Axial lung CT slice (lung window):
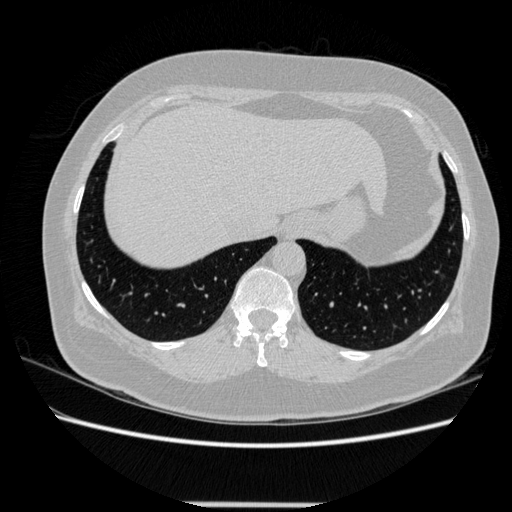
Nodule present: no